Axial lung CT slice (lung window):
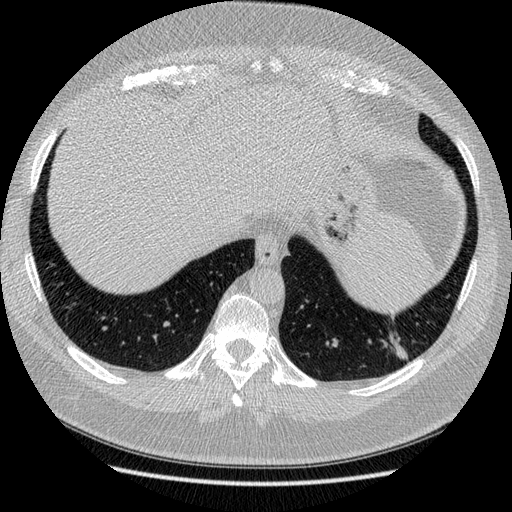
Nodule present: yes
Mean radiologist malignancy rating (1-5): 3.25